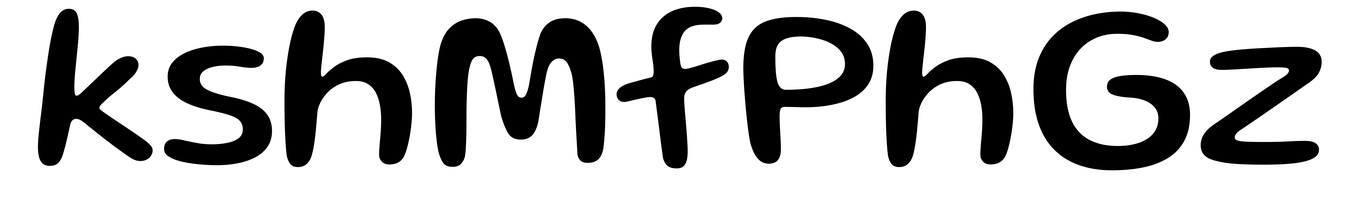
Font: Gluten_Regular